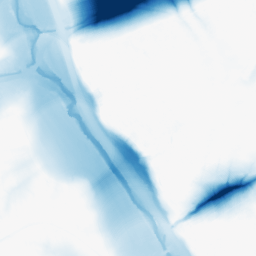
Category: morphological
Decomposition family: morphological
Decomposition parameters: operation: closing
size: 50
Upsampling method: quartic
Upsampling parameters: scale: 4
Upsampling scale: 4